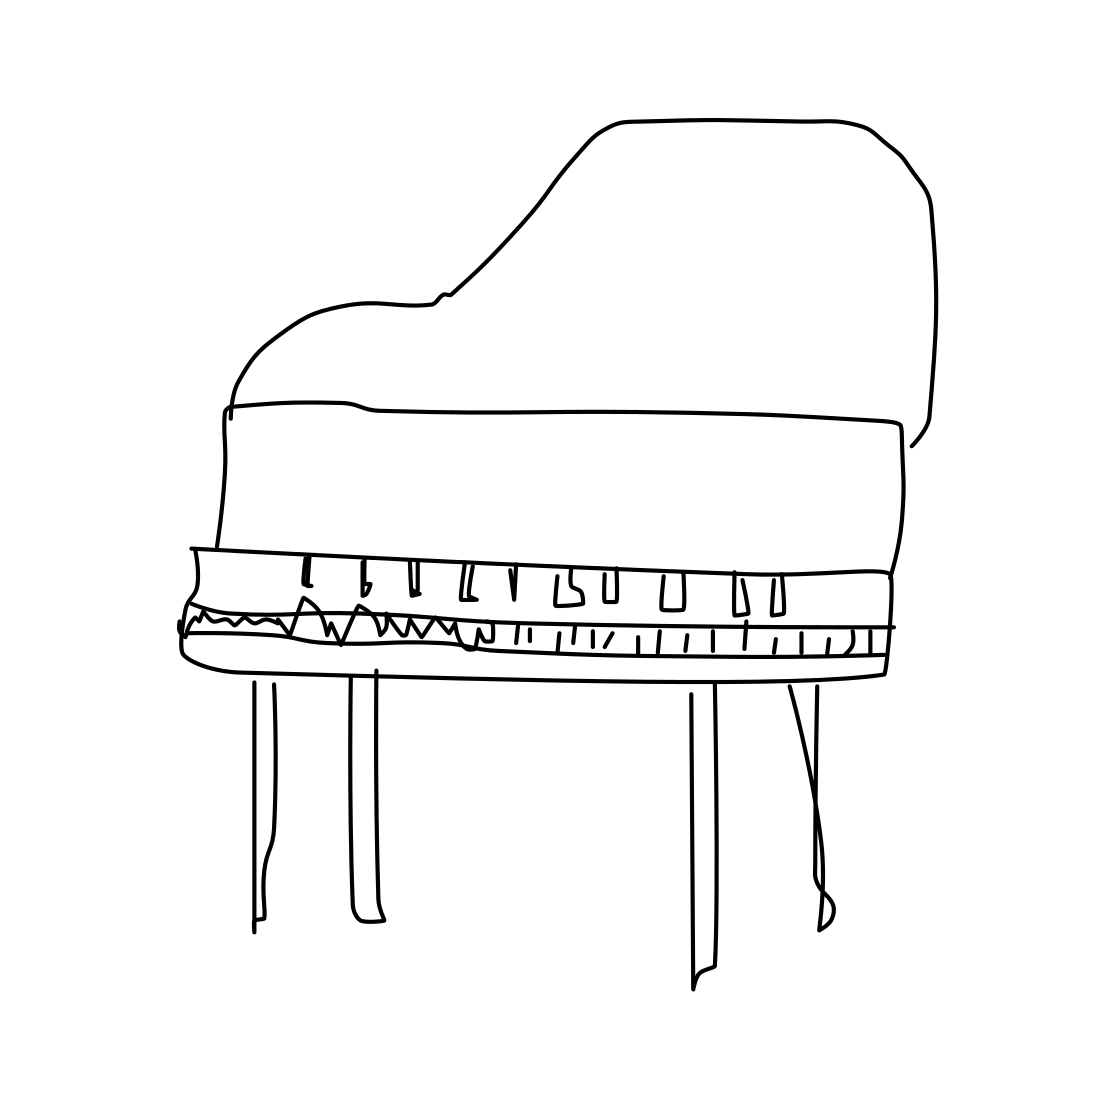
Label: piano